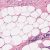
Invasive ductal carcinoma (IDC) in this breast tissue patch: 1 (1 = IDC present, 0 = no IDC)